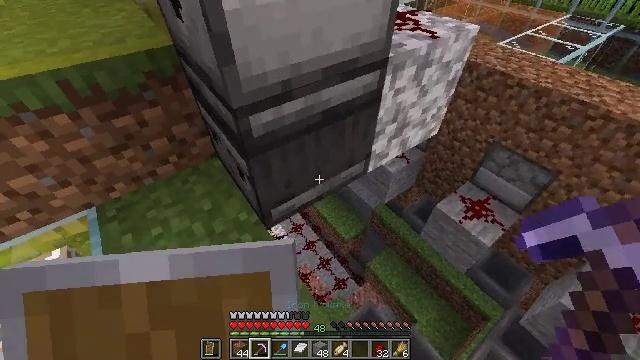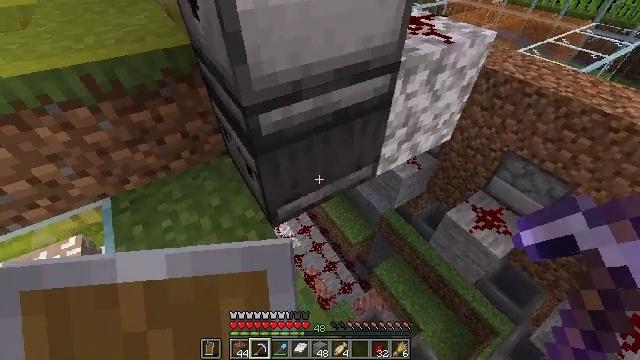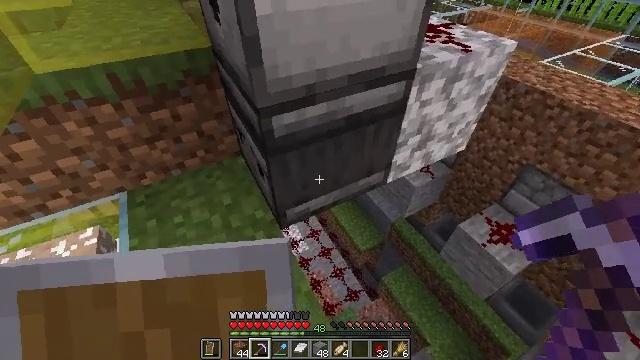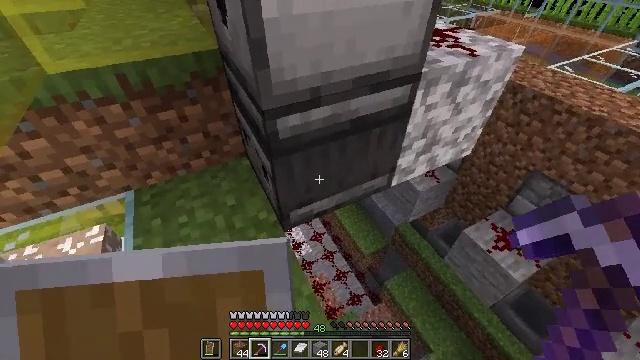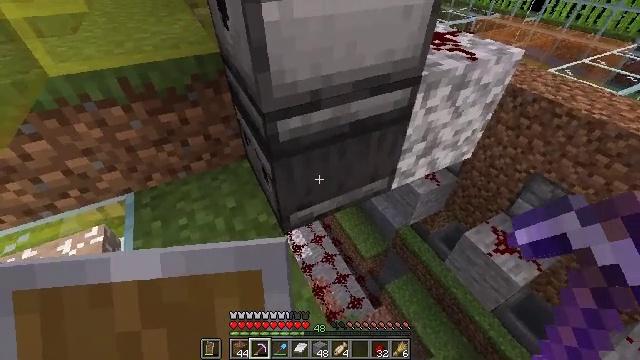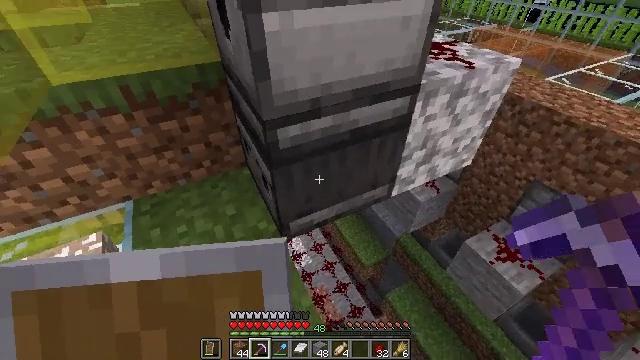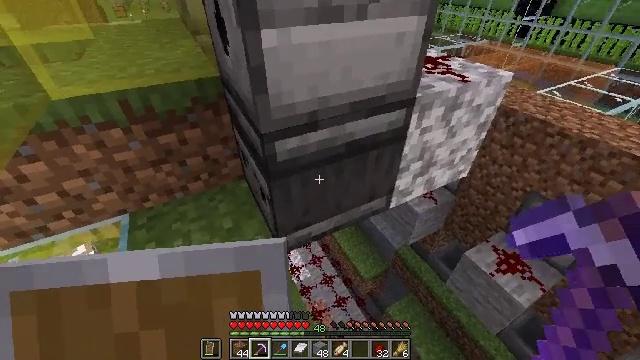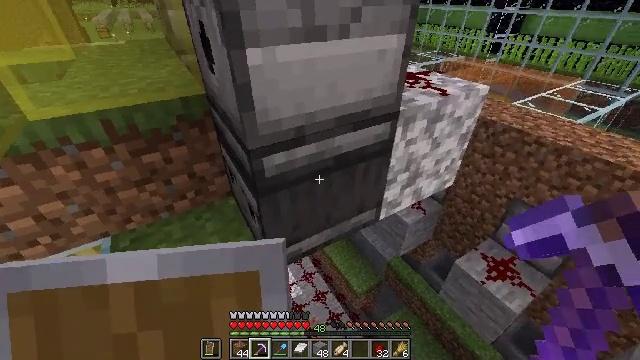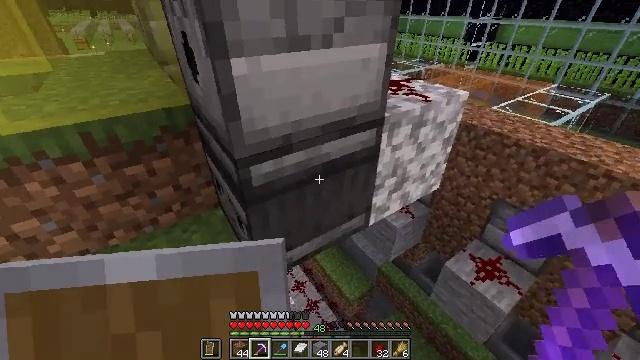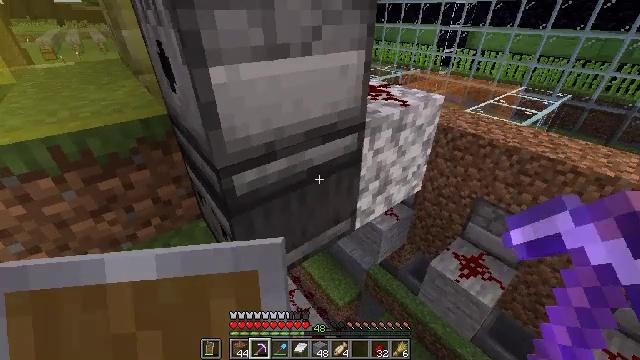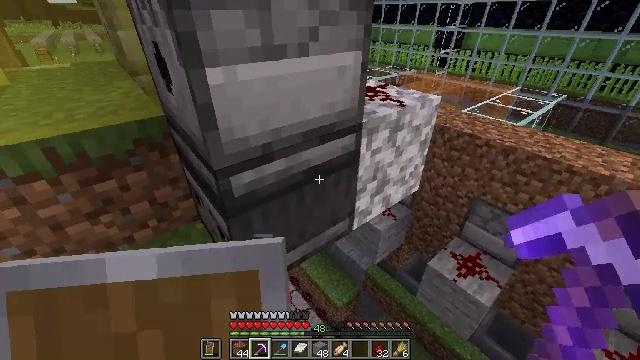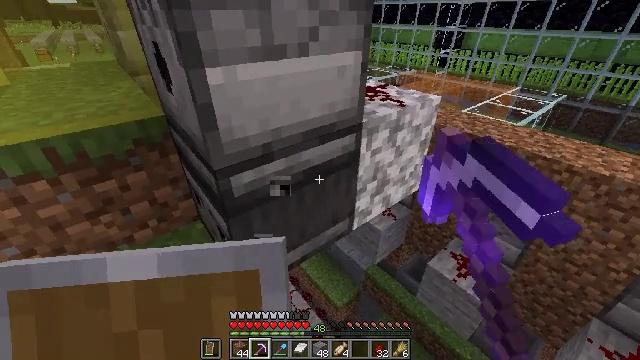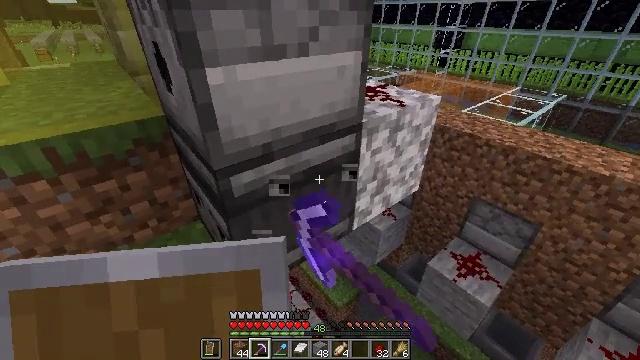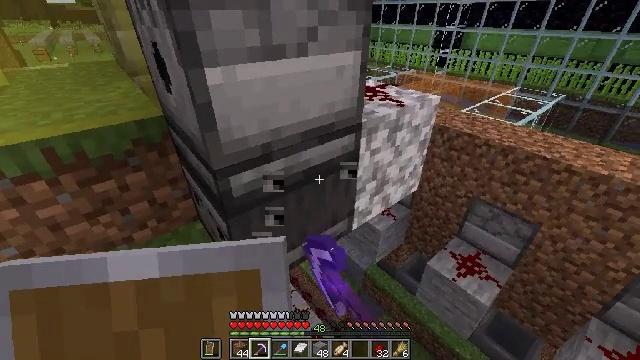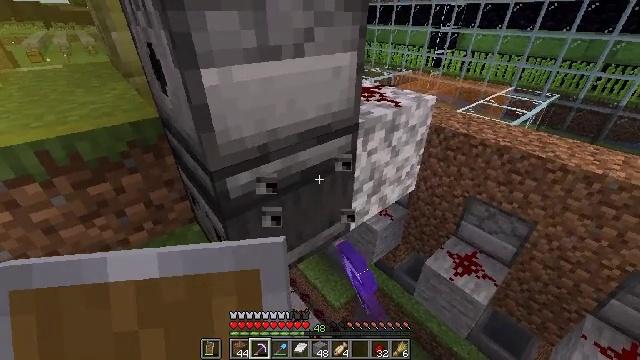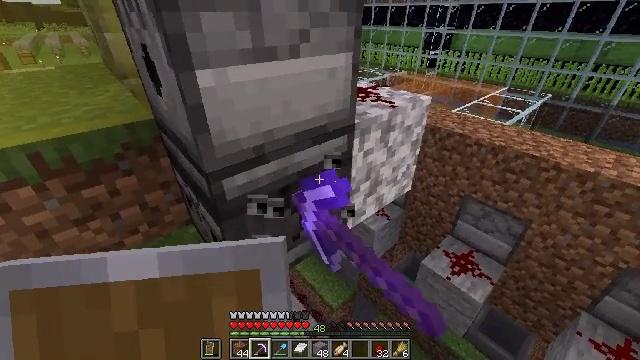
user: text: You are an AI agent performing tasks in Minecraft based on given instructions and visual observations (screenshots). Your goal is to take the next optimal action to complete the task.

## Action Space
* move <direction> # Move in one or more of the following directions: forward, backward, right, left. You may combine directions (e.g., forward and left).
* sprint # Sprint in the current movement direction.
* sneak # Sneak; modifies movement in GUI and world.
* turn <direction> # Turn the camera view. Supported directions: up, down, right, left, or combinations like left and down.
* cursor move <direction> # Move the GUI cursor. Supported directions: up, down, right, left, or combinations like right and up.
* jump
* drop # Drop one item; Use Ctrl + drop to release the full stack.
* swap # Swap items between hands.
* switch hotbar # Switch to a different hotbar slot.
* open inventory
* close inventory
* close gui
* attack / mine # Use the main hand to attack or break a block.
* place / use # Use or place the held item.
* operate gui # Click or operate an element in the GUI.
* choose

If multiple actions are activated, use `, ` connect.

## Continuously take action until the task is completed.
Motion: motion action
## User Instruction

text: Mine the observer block.
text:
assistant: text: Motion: turn left
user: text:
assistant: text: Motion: turn left and up
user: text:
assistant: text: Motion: turn left
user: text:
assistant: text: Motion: no_op
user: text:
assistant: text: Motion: turn up
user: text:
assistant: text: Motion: turn up
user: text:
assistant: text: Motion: turn right and up
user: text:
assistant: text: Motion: turn right and up
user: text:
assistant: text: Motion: turn right and up
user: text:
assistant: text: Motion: attack / mine
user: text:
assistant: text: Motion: attack / mine
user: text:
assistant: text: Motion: attack / mine
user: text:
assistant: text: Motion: attack / mine
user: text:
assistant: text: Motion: attack / mine
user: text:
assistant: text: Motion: attack / mine
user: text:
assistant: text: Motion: attack / mine
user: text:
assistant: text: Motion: turn right, attack / mine
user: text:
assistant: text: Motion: turn right, attack / mine
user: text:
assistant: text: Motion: attack / mine
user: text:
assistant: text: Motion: attack / mine
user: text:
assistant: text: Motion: attack / mine
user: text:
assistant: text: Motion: attack / mine